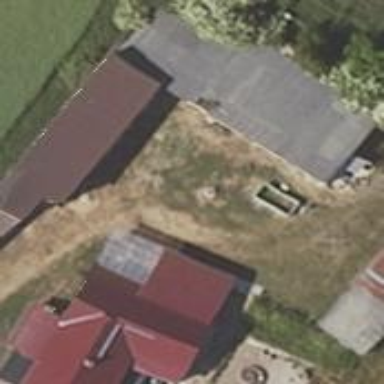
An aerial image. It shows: Shed.